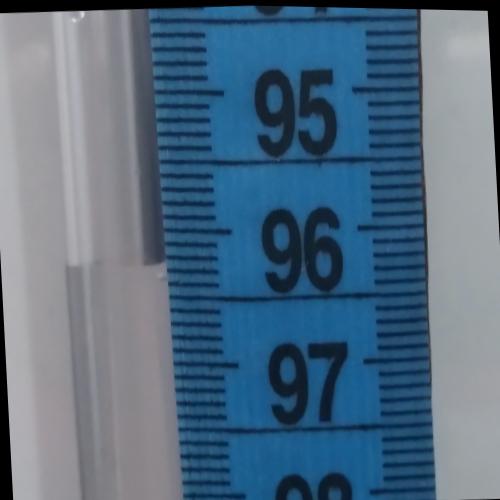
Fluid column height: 96.2 cm